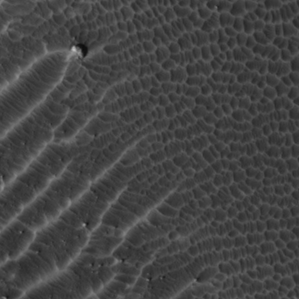
Label: non_frost